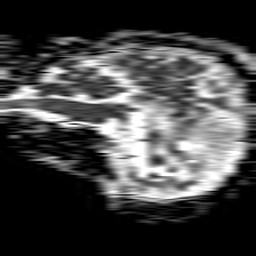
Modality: ADC
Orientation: sagittal
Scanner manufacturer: philips
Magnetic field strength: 1.5 T
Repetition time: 4.6 s
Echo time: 0.08528 s